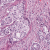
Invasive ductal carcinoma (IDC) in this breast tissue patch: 1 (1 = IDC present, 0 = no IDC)